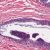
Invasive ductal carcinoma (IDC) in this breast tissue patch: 0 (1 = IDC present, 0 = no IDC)